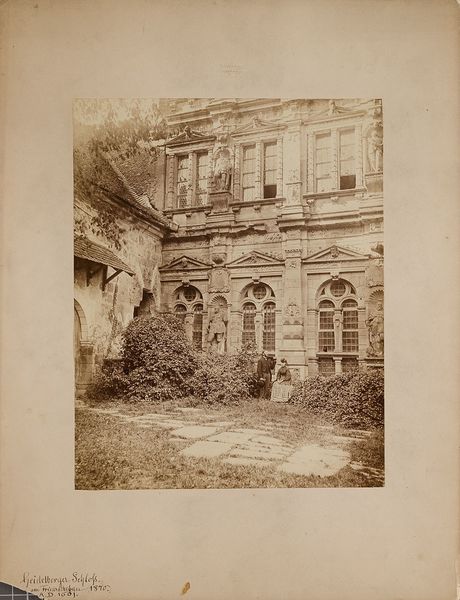
Titel: Heidelberger Schloss am Friedrichsbau
Künstler: Georg Maria Eckert
Standort: Hamburg
Institution: Museum für Kunst und Gewerbe Hamburg
Schlagwörter: mann, frau, schloss, skulptur, plastik, foto, fotografie, photographie, burg, photo, architekturfotografie, albumin, bildhauerkunst, lichtbild, architekturphotographie, bildwerke, angewandte und bildende kunst, hessische systematik, schwarzweißpositivverfahren, silbersalzverfahren, schwarzweißfotografie, albuminpapier, fassadendekorationen